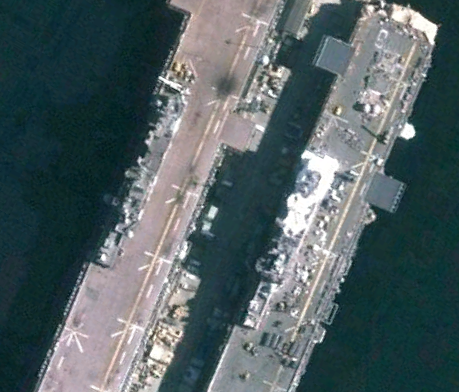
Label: assault